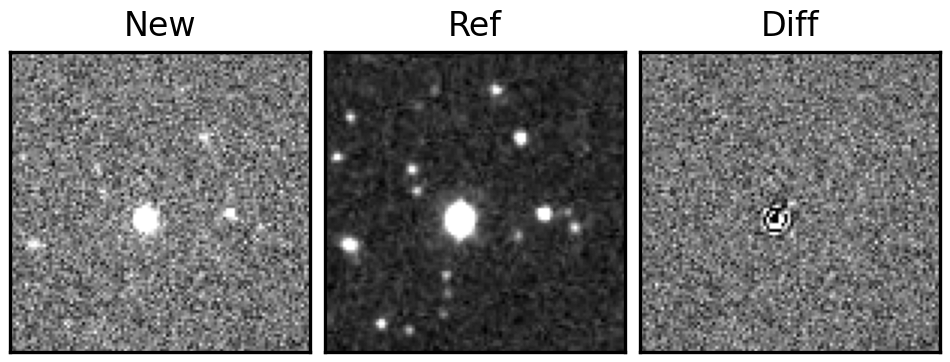
Label: bogus